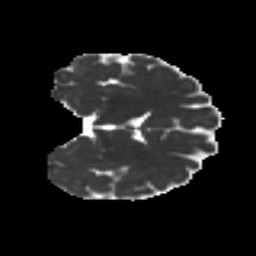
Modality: MD
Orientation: coronal
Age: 23
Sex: female
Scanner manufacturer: ge
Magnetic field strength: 3 T
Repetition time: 7.8 s
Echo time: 0.0606 s